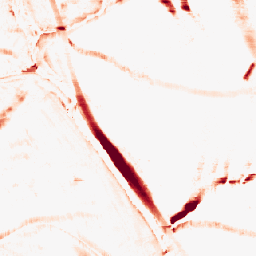
Category: morphological
Decomposition family: morphological_rect
Decomposition parameters: operation: opening
width: 20
height: 10
Upsampling method: area
Upsampling parameters: scale: 4
Upsampling scale: 4